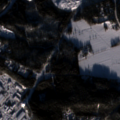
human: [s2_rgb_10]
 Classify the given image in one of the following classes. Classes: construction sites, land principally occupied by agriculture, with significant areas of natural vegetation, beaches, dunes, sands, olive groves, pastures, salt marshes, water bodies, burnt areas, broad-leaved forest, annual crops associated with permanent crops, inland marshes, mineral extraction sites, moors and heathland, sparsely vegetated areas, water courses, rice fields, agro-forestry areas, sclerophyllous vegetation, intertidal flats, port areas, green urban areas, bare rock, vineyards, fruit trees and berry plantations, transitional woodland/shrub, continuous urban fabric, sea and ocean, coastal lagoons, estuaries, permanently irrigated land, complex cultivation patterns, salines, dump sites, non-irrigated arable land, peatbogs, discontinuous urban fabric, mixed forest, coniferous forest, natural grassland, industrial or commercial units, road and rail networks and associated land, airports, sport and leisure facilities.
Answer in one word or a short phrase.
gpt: discontinuous urban fabric, industrial or commercial units, coniferous forest, mixed forest, transitional woodland/shrub